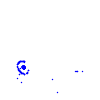
Particle: pion